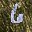
Label: 6